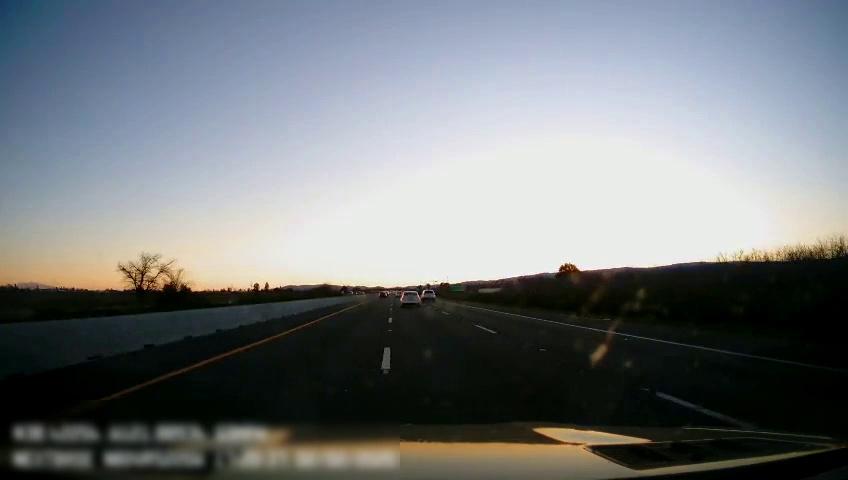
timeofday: Day
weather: Sunny
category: Drivable Space
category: Vehicles | Car
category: Vehicles | SUV
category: Lanes | Current Lane
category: Lanes | Current Lane
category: Lanes | Alternate Lane
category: Lanes | Alternate Lane
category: Traffic | Signs